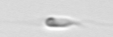
Label: flagellate_morphotype3